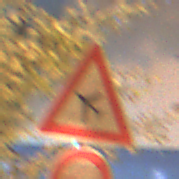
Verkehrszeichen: FlugbetriebRechts
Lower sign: Ueberholverbot
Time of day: Night
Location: Outdoor (Urban)
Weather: PartlyCloudy
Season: NotSpecified
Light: Artificial